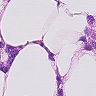
Metastatic tissue present: yes